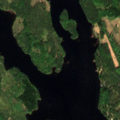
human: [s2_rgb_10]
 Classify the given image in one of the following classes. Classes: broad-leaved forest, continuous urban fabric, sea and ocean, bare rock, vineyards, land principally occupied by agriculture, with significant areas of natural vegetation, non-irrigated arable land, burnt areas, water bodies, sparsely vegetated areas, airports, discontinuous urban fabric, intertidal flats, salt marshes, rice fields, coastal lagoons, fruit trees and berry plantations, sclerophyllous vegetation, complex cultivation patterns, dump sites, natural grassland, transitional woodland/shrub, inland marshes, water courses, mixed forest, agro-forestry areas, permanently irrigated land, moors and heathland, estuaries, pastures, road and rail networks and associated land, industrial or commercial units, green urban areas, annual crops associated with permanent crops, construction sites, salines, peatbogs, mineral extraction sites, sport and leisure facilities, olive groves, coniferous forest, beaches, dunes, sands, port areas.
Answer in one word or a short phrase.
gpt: coniferous forest, mixed forest, water bodies